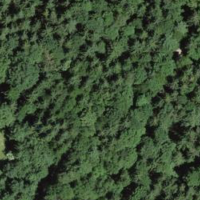
EUNIS habitat code: 41
Species observed at this site:
Fagus sylvatica
Ilex aquifolium